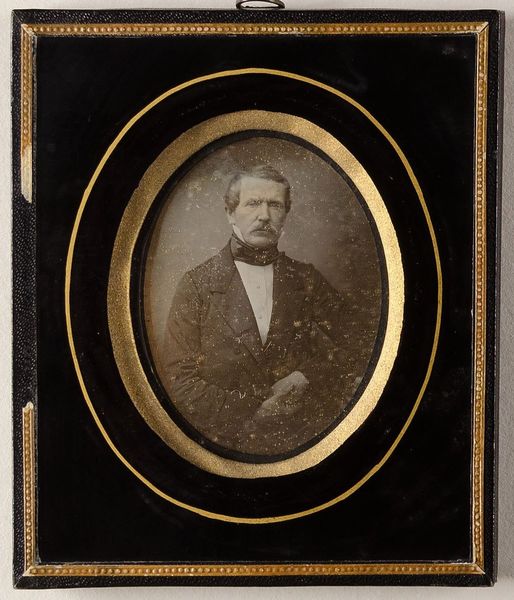
Titel: Unbekannter alter Mann
Künstler: Julius Böhm
Standort: Hamburg
Institution: Museum für Kunst und Gewerbe Hamburg
Schlagwörter: mann, portrait, foto, fotografie, photographie, photo, lichtbild, daguerreotypie, bildwerke, angewandte und bildende kunst, hessische systematik, porträt, porträtfotografie, porträtphotographie, hüftbild